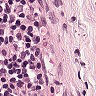
Metastatic tissue present: no